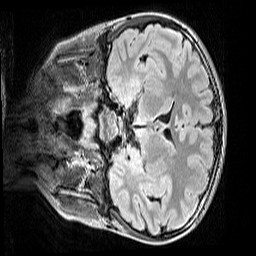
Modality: FLAIR
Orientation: coronal
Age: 11
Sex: male
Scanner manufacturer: siemens
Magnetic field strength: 3 T
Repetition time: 5 s
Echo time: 0.388 s